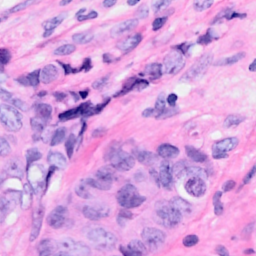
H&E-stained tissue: Breast